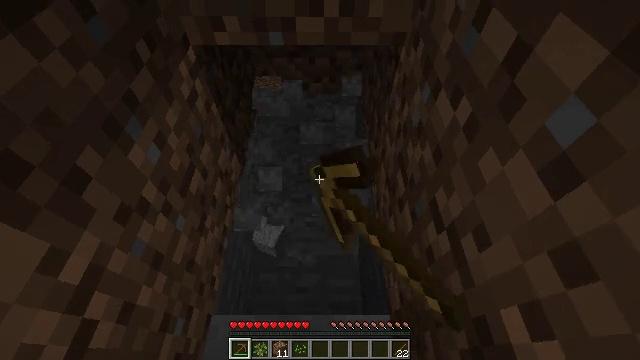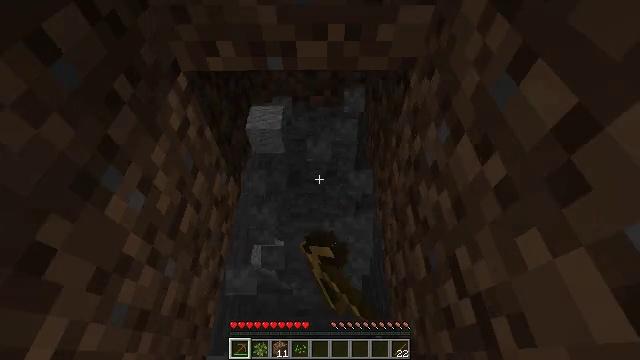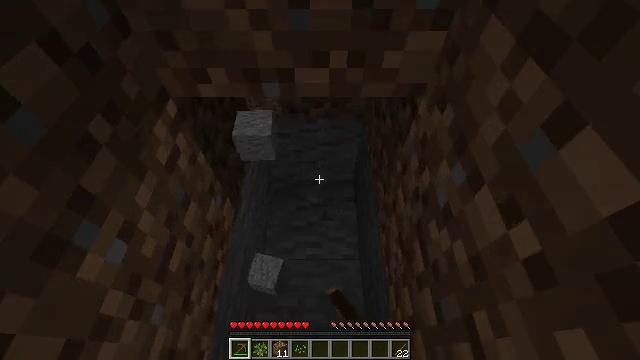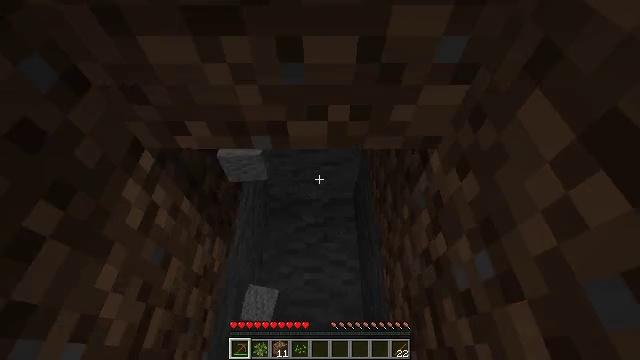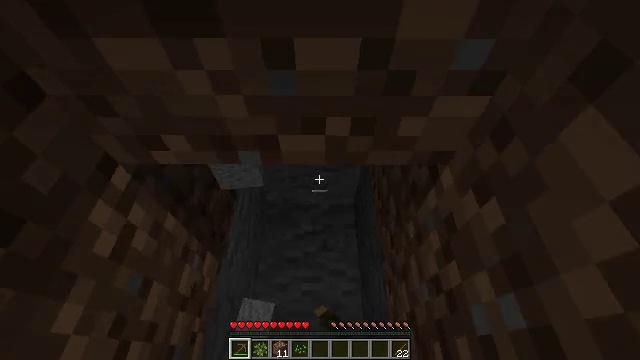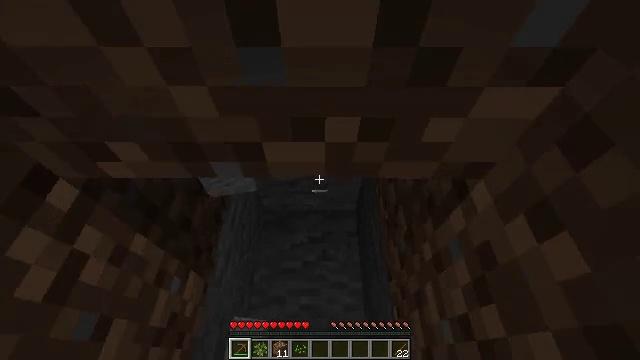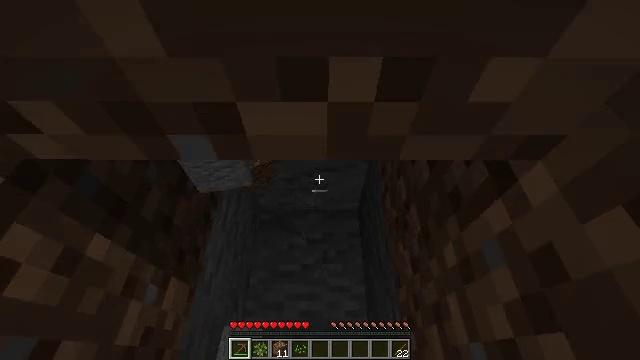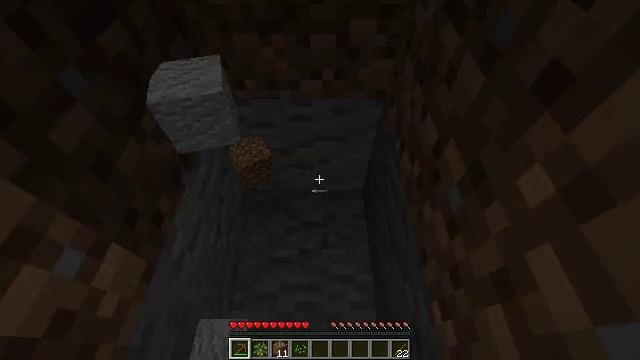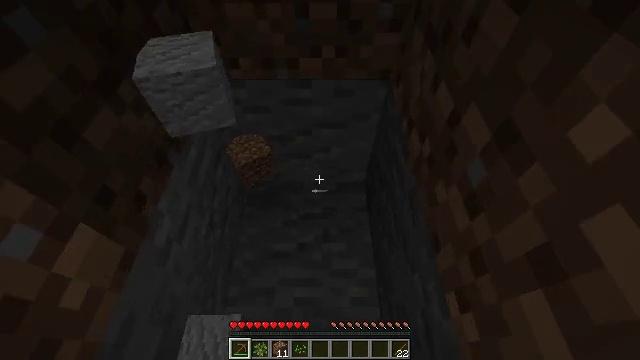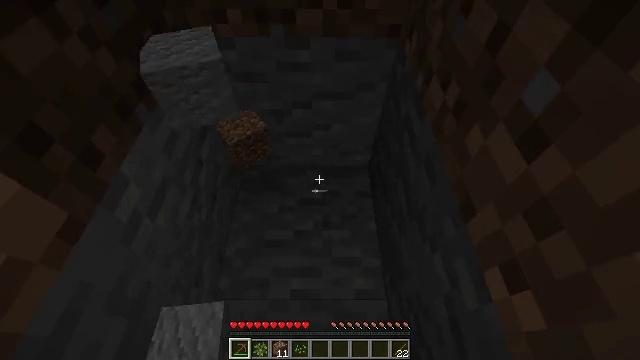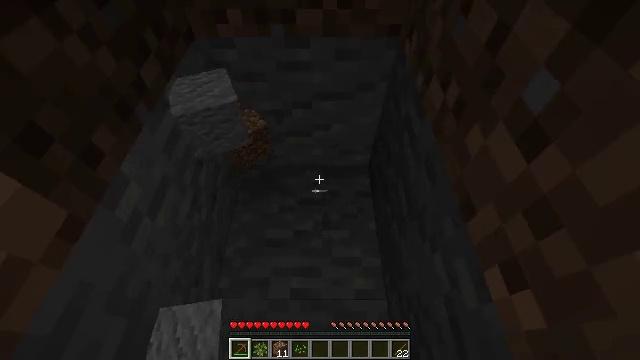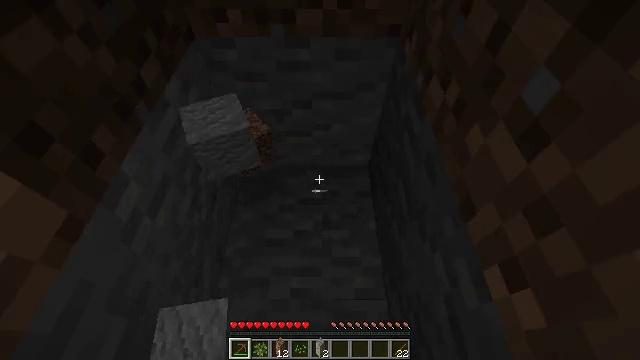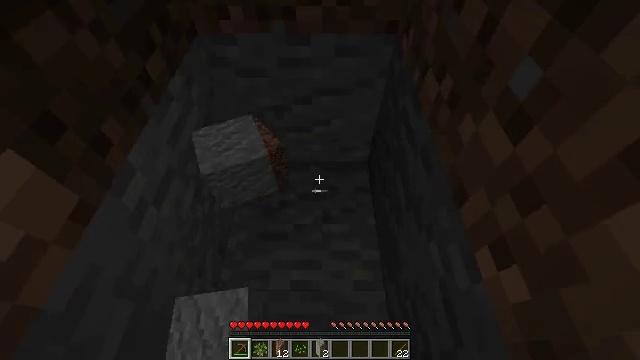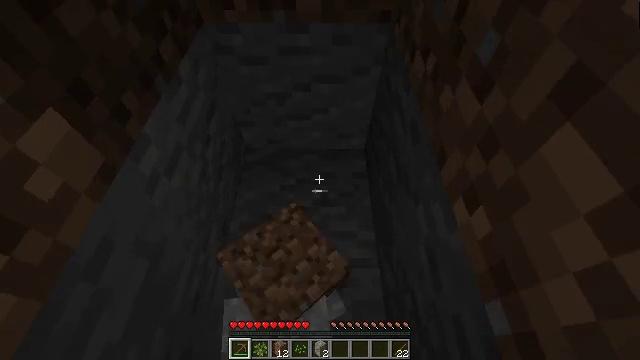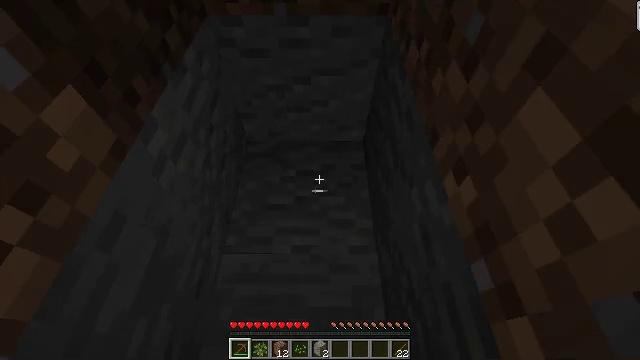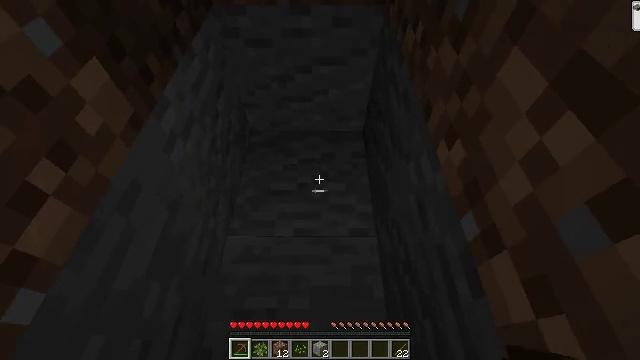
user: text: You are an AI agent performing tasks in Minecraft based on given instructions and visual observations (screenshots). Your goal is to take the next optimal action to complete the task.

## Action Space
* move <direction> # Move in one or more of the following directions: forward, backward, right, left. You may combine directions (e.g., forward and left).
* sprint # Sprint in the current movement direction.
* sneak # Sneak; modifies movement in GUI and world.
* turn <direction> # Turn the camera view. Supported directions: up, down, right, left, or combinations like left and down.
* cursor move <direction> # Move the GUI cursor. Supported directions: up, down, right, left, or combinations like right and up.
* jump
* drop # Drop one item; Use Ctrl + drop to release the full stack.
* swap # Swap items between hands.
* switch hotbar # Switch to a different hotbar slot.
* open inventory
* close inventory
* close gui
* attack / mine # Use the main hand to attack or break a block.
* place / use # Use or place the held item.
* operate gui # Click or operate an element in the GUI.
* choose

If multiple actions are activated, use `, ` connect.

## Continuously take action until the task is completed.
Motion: motion action
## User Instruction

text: Gather andesite blocks.
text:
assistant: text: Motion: move forward, attack / mine
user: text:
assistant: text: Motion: move forward, attack / mine
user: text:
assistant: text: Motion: move forward, attack / mine
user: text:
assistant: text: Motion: move forward
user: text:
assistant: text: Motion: move forward
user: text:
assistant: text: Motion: no_op
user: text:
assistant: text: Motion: no_op
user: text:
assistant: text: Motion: no_op
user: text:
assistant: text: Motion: no_op
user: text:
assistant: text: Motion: no_op
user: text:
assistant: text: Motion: no_op
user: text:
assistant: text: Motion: move back
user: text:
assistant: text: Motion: move back
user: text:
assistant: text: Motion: move back
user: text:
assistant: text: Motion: move back
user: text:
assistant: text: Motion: move back
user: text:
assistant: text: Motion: no_op
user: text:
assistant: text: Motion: no_op
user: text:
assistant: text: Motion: turn up
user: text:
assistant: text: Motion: no_op
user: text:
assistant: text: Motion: open inventory
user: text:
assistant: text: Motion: open inventory
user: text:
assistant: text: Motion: open inventory
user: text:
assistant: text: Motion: cursor move right and down, open inventory
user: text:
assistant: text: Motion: cursor move right and down
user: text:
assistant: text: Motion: cursor move down
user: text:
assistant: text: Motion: no_op
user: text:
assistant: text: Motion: no_op
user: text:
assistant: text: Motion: cursor move right and down
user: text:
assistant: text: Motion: cursor move right